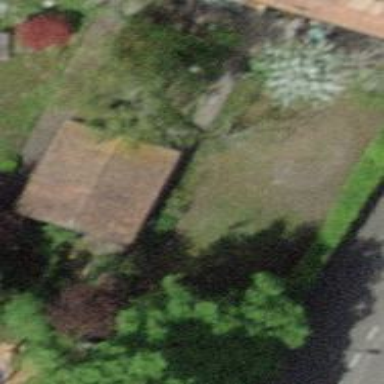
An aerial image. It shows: Shed.